Brain MRI, t2w sequence, axial 2D slice.
Patient: age 28, sex M, weight 78 kg, height 1.78 m
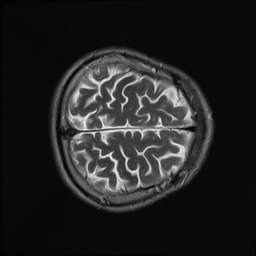